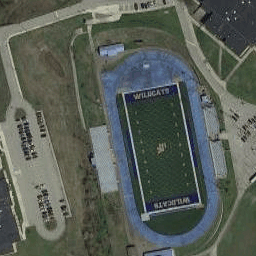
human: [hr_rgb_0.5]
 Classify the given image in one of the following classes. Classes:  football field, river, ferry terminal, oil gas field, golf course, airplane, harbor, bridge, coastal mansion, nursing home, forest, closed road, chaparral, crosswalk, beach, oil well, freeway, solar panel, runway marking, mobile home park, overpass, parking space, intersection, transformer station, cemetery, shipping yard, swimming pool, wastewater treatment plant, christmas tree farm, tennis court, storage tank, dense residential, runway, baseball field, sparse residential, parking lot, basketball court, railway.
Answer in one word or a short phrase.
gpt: football field